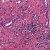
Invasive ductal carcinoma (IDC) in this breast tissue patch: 1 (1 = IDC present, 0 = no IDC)